Question: I'm working on quiz for Android and I want a limited time to answer every question. So I want to display a ProgressBar like below UI

that show the like timer . And when it reaches zero I want to do some stuff. I have the quiz and everything working, I just want to add the ProgressBar.
I tried to draw using paint but not success, please let me know how can i got solution?
Thanks in advance!
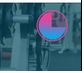
Answer: I have some of the library for progress wheel. Hope for help.
<URL>